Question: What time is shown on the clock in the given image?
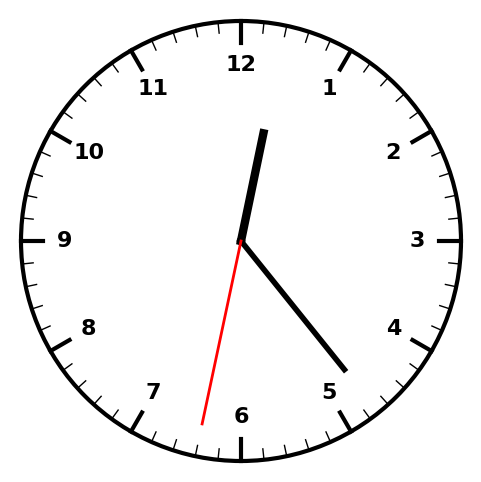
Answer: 12:23:32